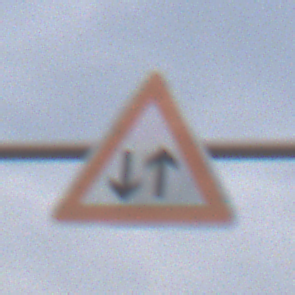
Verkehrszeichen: Gegenverkehr
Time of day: Midday
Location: Outdoor (RoadRail)
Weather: PartlyCloudy
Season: NotSpecified
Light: Natural